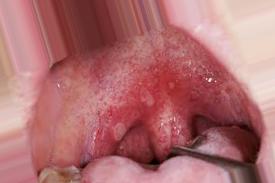
Condition: Mouth Ulcer